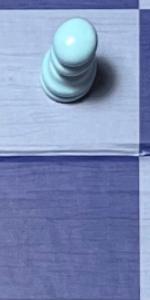
Label: Empty